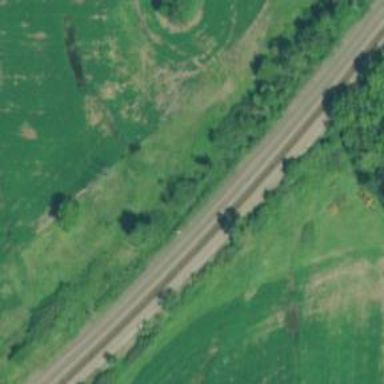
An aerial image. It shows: Railway track.